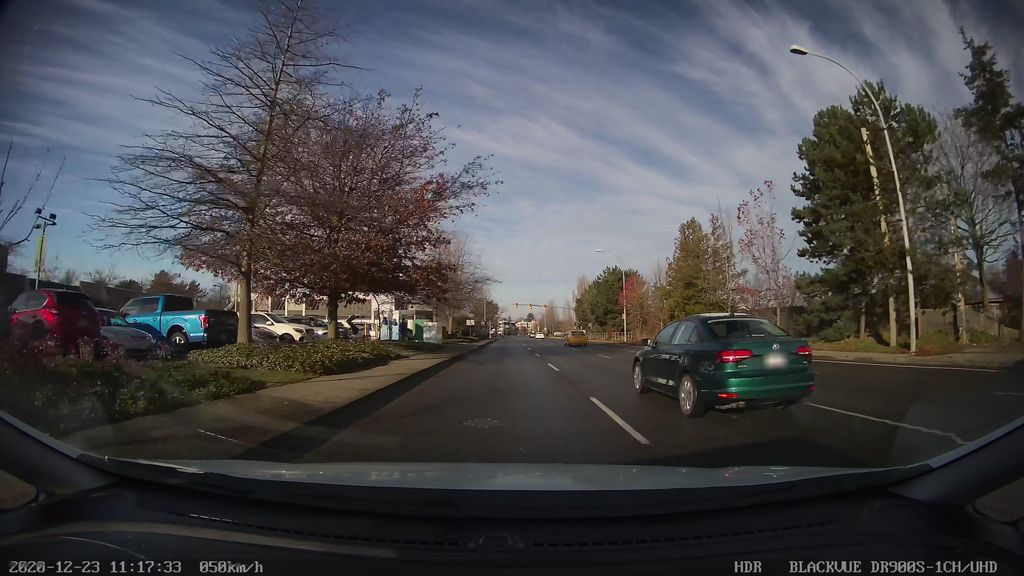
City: victoria